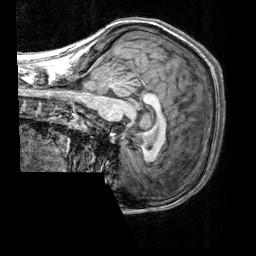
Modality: T1w
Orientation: sagittal
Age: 21
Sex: male
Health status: healthy
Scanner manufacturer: siemens
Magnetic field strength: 3 T
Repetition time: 2.3 s
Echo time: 0.00303 s